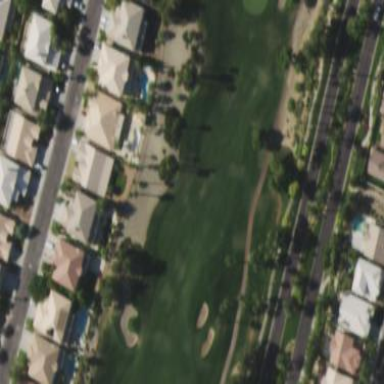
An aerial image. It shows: Grassy area designated as golf fairway.